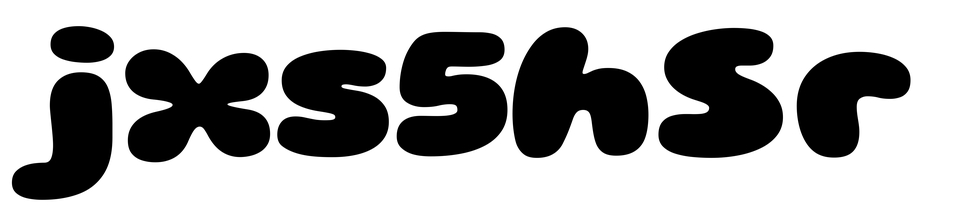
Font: Gluten_Black